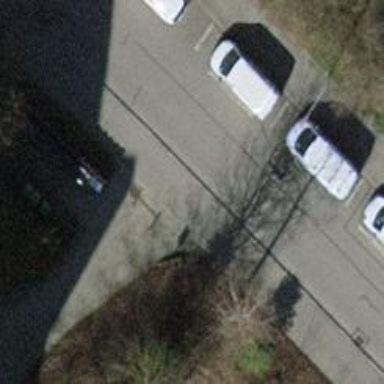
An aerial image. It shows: Bollard barrier.